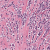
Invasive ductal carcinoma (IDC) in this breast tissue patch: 1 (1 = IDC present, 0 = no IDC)